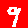
Digit: 9